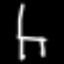
Label: chair